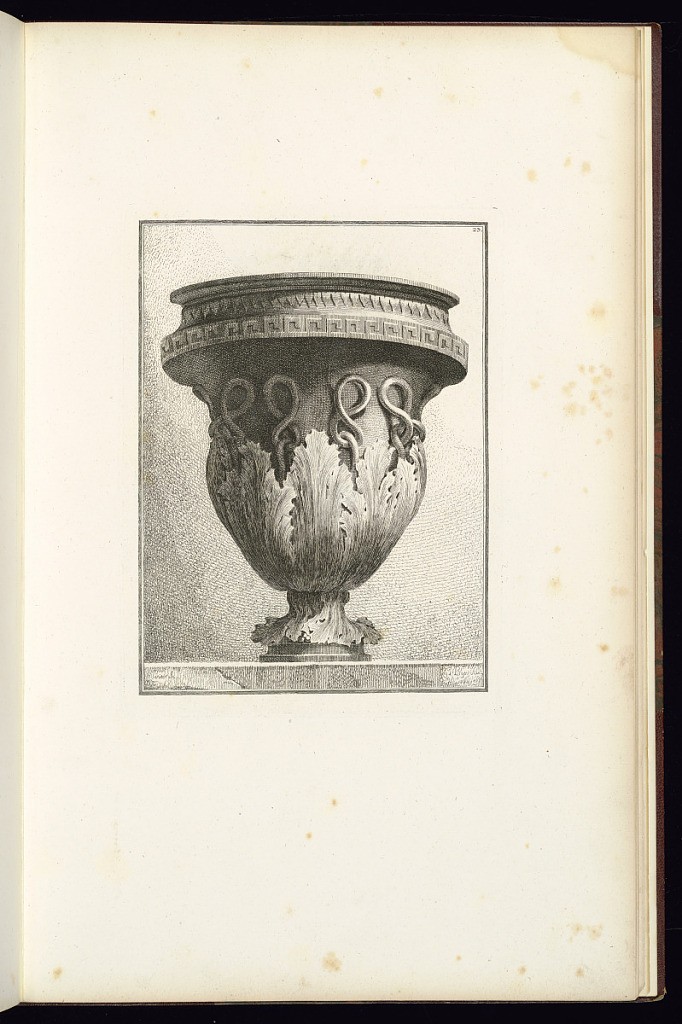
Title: Design for a Vase
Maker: Ennemond Alexandre Petitot, French, 1727 – 1801
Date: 1764
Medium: Etching on laid paper
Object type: Print
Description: Design for a vase decorated with friezes, leaves and knotted ropes. The plate is signed and numbered.